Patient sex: M
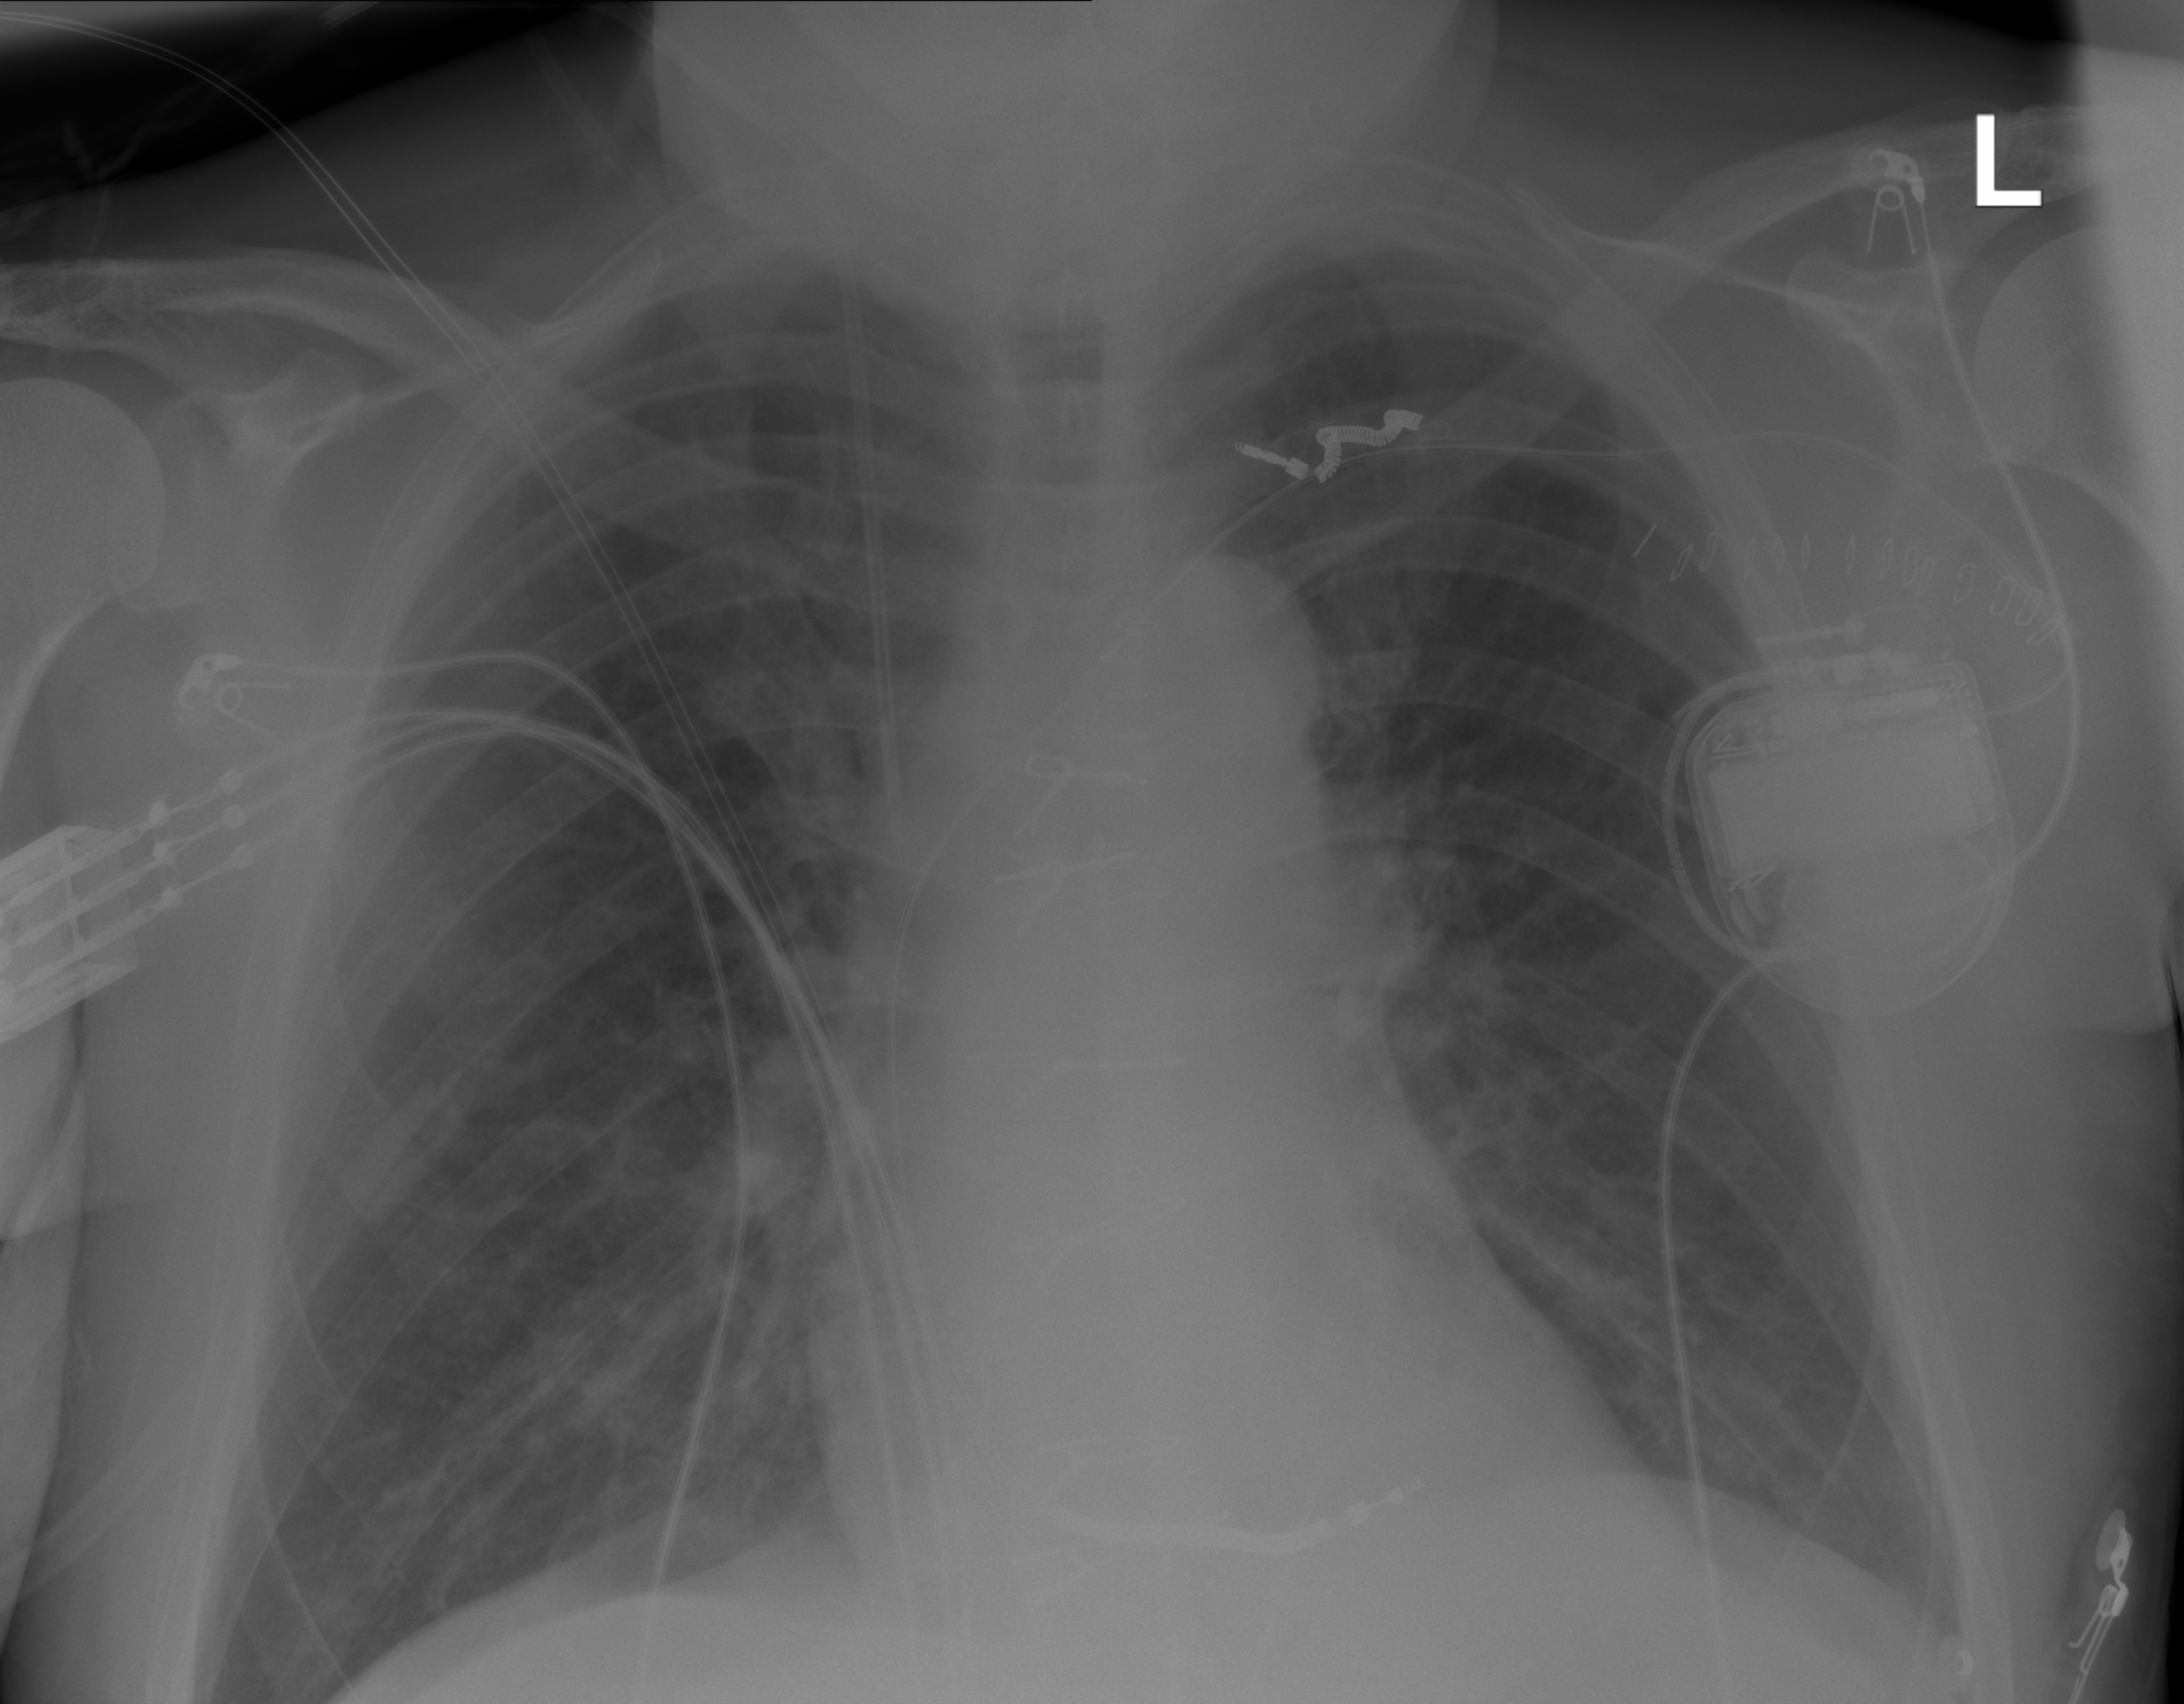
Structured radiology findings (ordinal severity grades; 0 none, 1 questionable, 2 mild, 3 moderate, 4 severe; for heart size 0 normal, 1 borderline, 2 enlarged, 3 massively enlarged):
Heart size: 0
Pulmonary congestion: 0
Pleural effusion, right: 0
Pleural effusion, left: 0
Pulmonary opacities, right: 0
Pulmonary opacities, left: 0
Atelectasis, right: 2
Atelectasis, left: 2